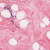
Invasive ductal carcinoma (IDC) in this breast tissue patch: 0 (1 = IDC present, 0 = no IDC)